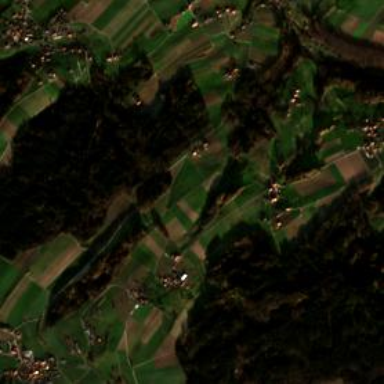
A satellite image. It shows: Picturesque farmland scene.